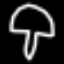
Label: mushroom